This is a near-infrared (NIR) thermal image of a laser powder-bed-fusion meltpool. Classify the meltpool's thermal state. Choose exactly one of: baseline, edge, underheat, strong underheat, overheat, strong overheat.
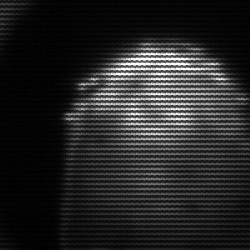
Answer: edge